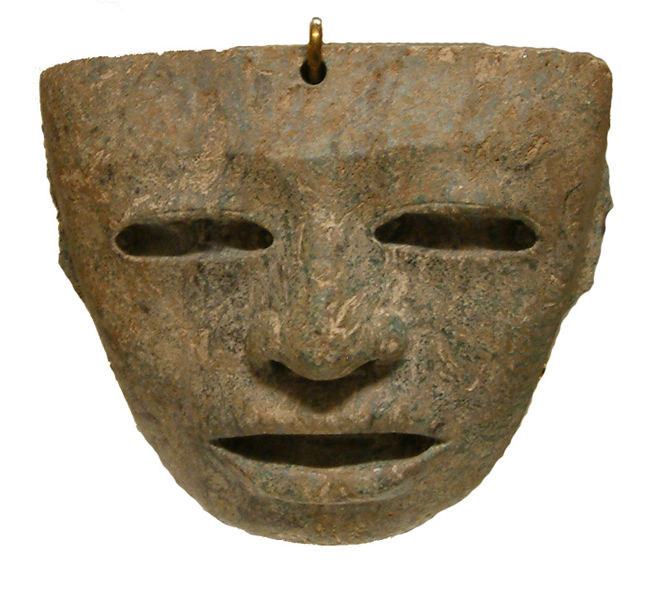
Titel: Large Pectoral Mask
Standort: Amherst (Massachusetts, USA)
Institution: Mead Art Museum, Amherst College
Schlagwörter: nase, augen, stein, ohren, blue, white, black, empty, face, gold, green, grey, nose, old, wall, brown, pot, offen, maske, loch, african, stone, background, ear, head, death, eyes, metal, flat, texture, chin, mouth, smile, photo, sculpture, nasenflügel, ägyptisch, person, human, ancient, cheeks, historical, ears, ceramic, god, lips, chinese, asian, mask, brass, aufhängung, pottery, bronze, artifact, carving, hanging, blank, forehead, open, indian, ring, egyptian, dirty, nail, iron, k, clay, hole, object, gay, archaeology, hook, tribal, scratched, decor, strip, holes, monumental, augenhöle, open mouth, sockets, breakable, hooks, strips, no ears, bronze age, earthen, indigeonous, deathmansk, deathmask, prehispanic, precolumbine, unseeing, sightless, hindoeuropean, collectible, knicks, nicks, precolumbian, empy, dents, clay face mask, face mask, maasqyerade, ancien, wearabl, wearable, mund, ohren fehlen